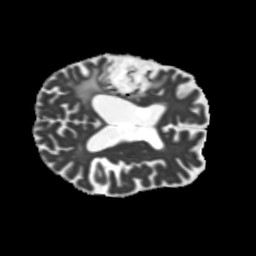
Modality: MD
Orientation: axial
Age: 68
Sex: male
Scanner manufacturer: siemens
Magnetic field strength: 3 T
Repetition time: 5.25 s
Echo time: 0.08 s